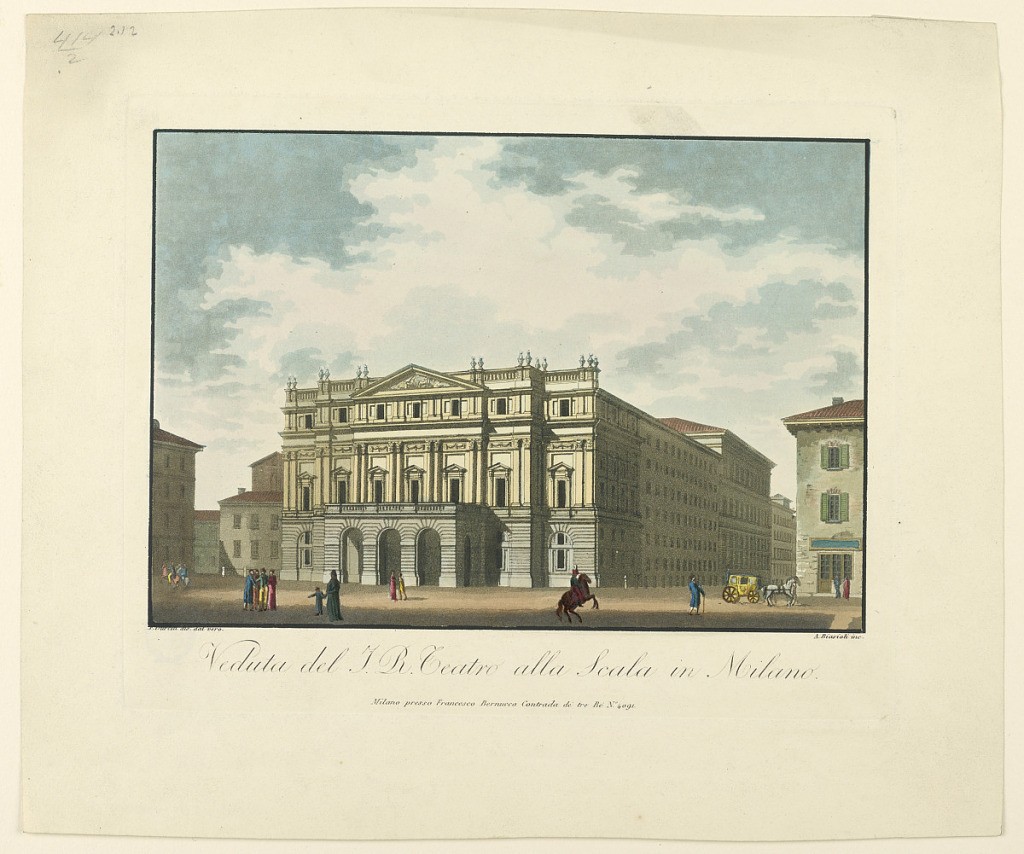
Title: La Scala Theater, Milan
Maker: Angelo Biasoli, 1790–1830
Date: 1815–1830
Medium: Aquatint engraving
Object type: Print
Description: Horizontal rectangle. A framing line covers part of "F. Durelly dis dal veró." At right: "A Biasioli inc." Caption: "Veduta del T. R. Teatro alla Scala in Milano / Milano presso Francesco Bernucca contrada di tre Ré No. 4091."